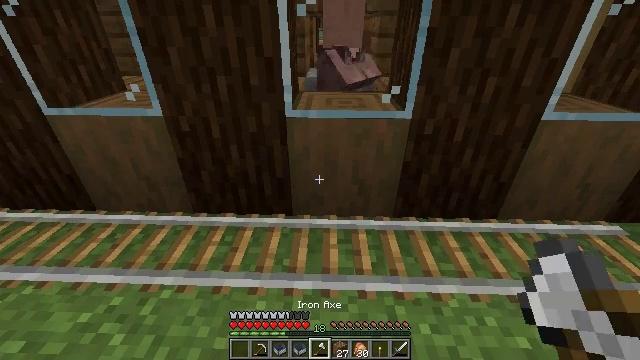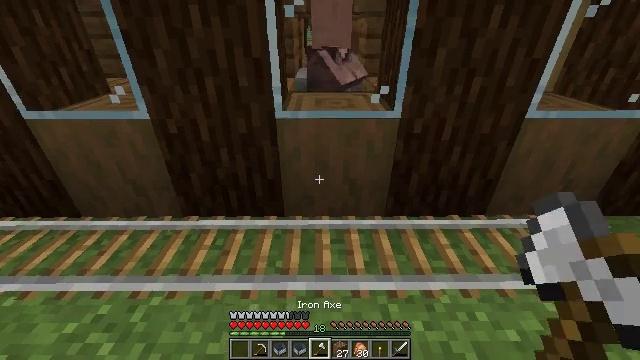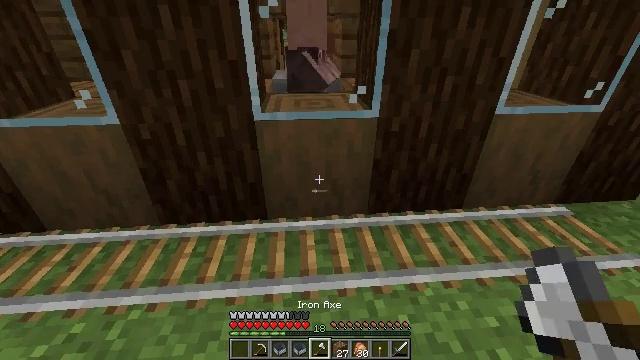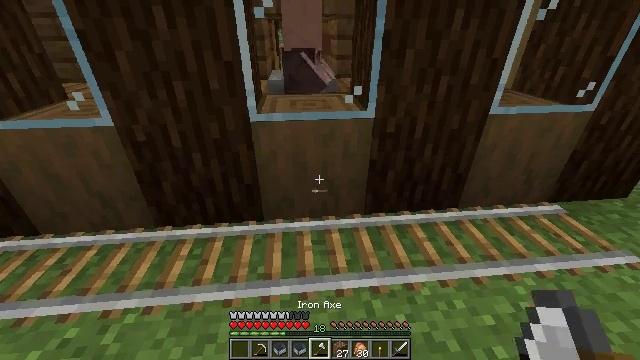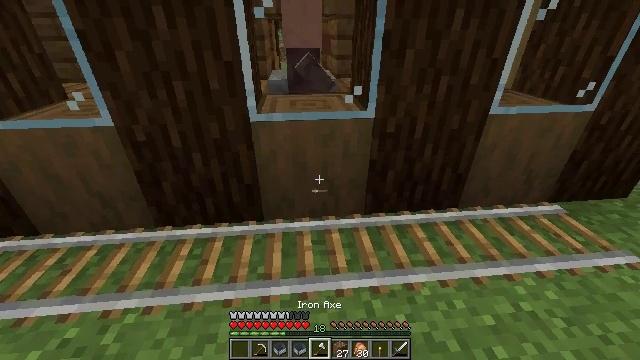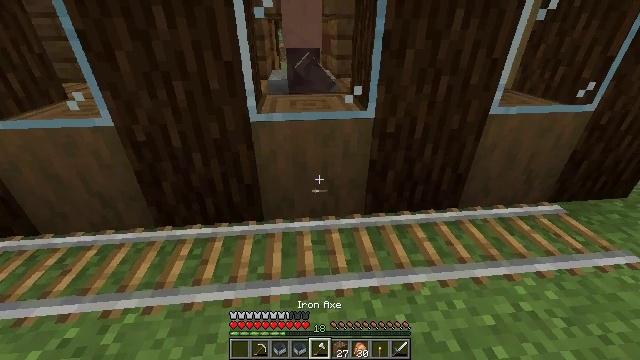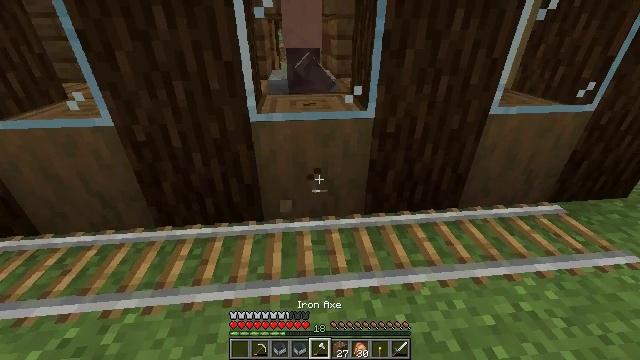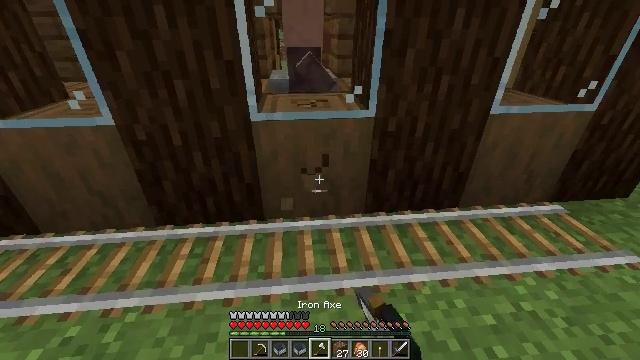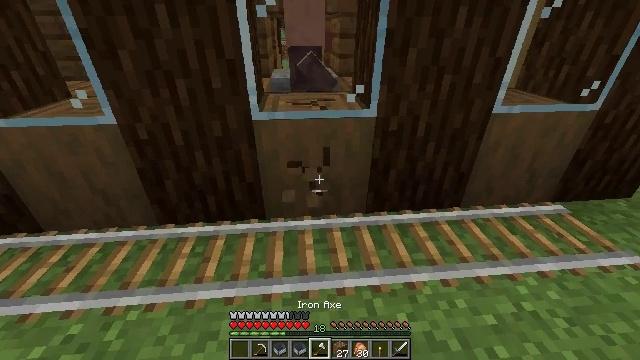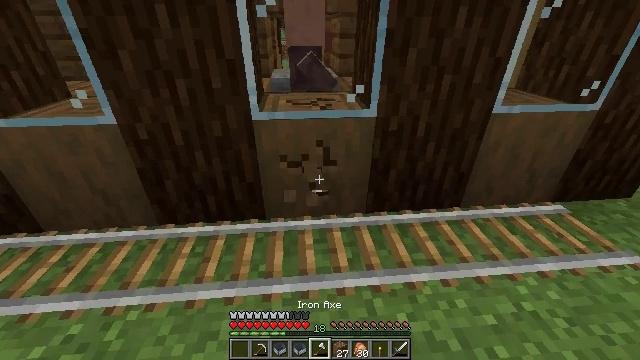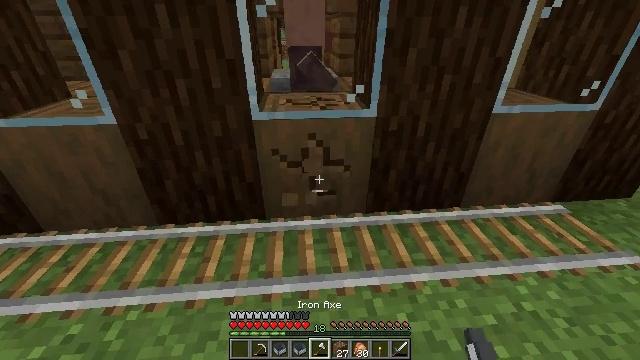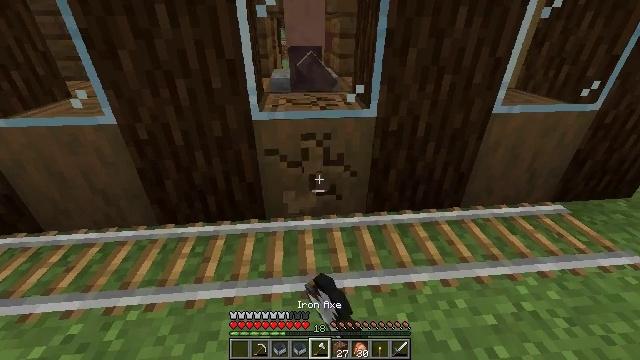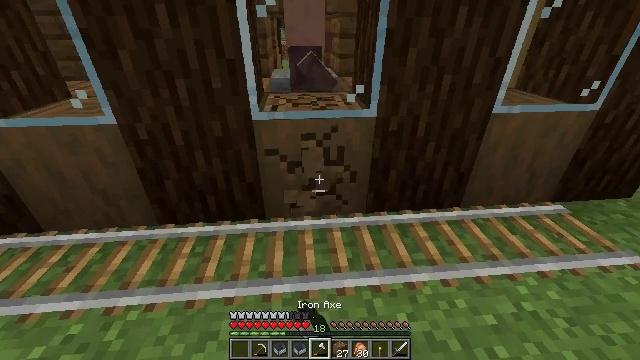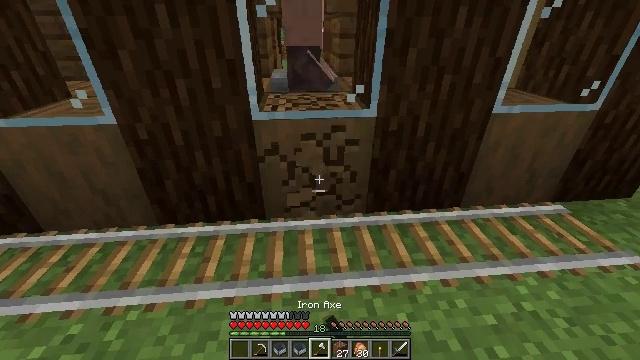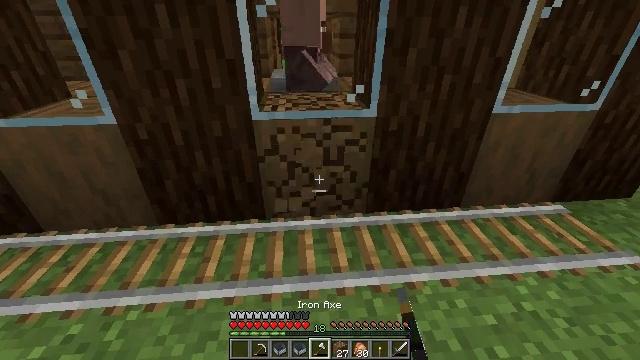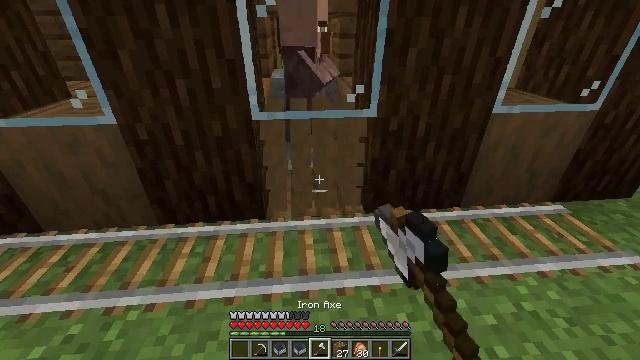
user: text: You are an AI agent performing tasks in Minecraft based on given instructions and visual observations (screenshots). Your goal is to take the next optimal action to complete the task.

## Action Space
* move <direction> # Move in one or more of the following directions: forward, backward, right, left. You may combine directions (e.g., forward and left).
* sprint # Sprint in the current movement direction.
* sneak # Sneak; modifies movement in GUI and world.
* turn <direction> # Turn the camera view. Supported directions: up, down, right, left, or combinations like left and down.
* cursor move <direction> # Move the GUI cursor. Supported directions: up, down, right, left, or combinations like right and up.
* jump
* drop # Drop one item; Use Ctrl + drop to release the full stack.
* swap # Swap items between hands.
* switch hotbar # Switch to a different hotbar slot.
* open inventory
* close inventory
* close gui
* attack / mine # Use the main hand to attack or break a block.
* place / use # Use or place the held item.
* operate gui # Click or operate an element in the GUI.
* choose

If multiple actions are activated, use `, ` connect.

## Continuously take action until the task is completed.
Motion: motion action
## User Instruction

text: Collect stripped spruce log as resource.
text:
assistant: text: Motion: turn right
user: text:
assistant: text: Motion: turn right
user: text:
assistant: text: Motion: no_op
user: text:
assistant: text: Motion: no_op
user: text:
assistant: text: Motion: no_op
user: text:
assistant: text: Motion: attack / mine
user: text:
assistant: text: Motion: attack / mine
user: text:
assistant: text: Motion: attack / mine
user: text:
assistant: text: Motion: attack / mine
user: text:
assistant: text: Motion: attack / mine
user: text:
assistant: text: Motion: attack / mine
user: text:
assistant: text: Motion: attack / mine
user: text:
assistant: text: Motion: attack / mine
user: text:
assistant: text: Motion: attack / mine
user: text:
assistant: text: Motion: attack / mine
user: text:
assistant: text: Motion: attack / mine
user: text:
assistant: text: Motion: attack / mine
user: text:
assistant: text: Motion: attack / mine
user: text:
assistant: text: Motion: attack / mine
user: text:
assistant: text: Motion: attack / mine